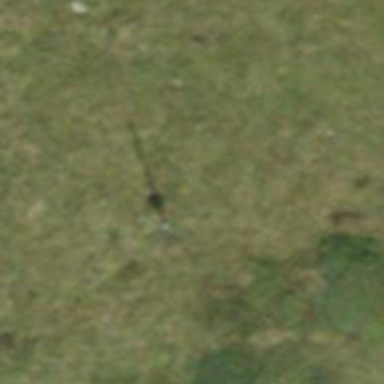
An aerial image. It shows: Power pole.